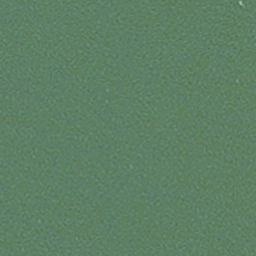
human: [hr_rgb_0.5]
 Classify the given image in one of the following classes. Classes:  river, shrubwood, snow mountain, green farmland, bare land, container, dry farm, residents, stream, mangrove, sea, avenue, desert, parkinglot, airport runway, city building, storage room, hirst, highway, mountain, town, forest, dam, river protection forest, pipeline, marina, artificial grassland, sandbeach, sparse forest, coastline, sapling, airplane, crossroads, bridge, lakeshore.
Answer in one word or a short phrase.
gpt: sea